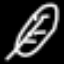
Label: leaf